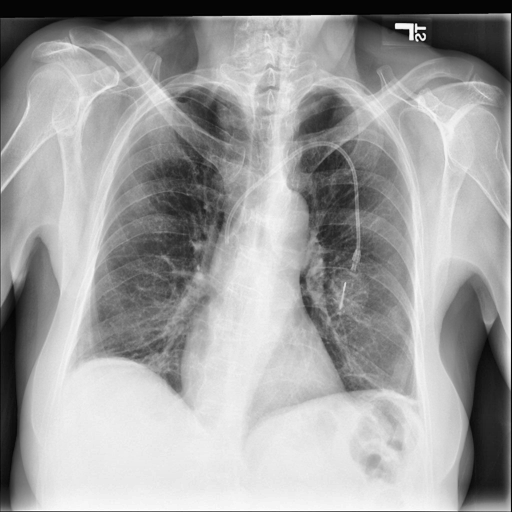
Finding: NORMAL